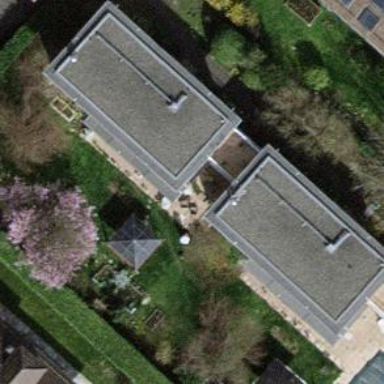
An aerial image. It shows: Garden surrounded by fence.